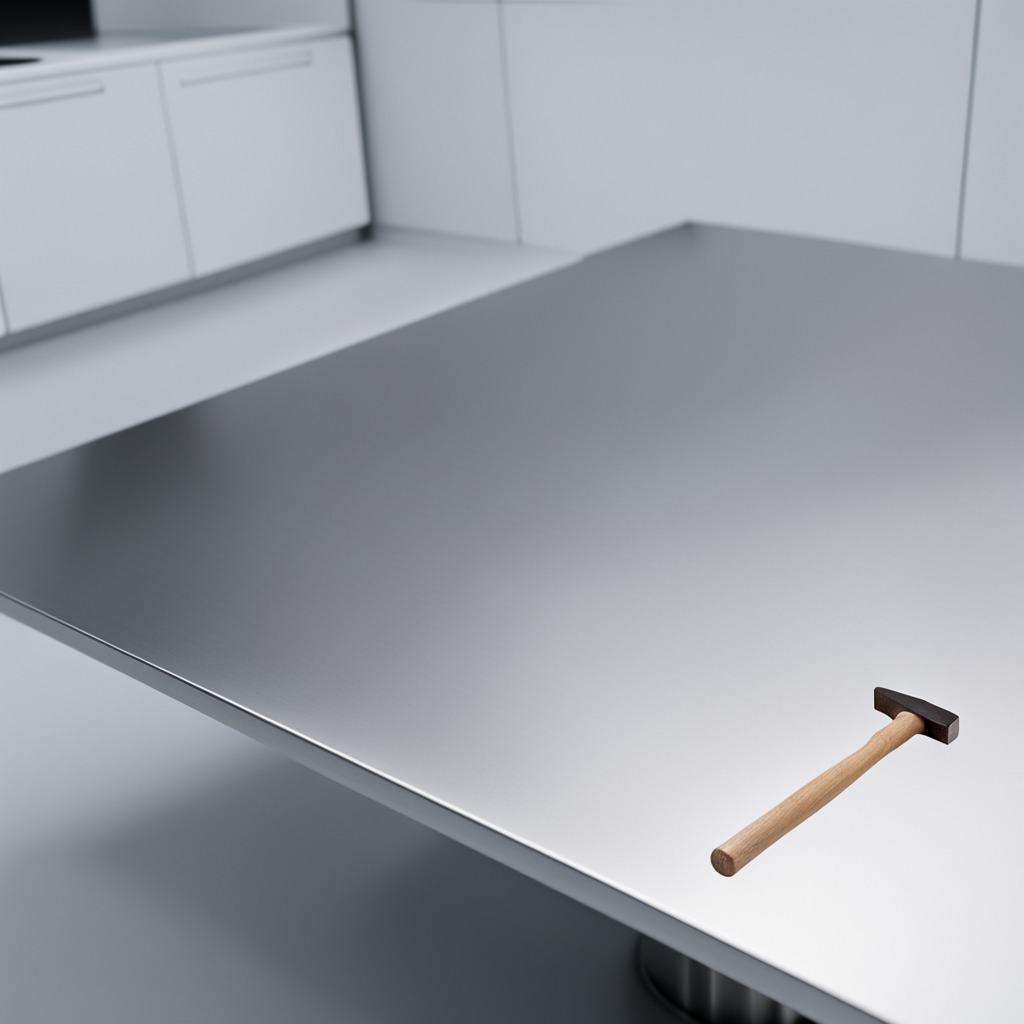
A hammer is lying on the stainless steel table.